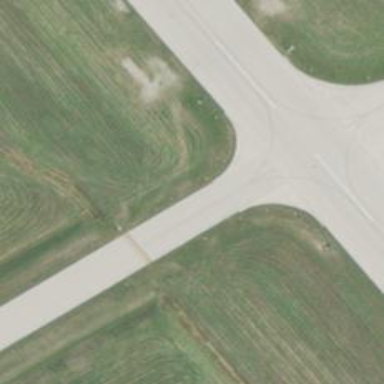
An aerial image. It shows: Image of taxiway at airport.